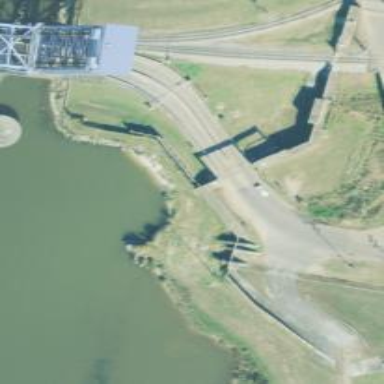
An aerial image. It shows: Lock gate along waterway.